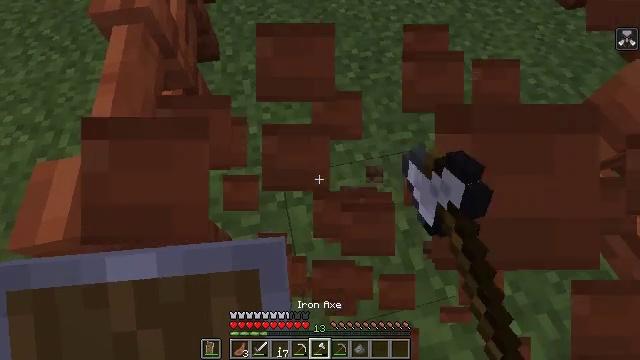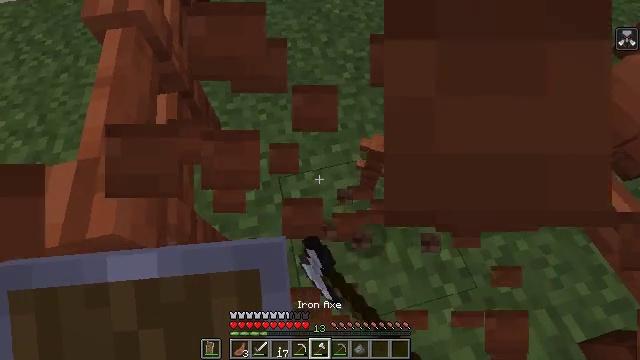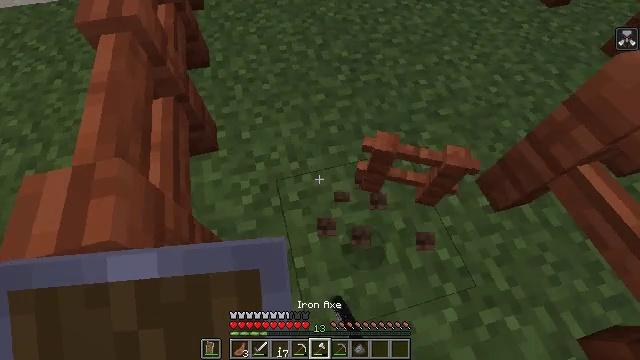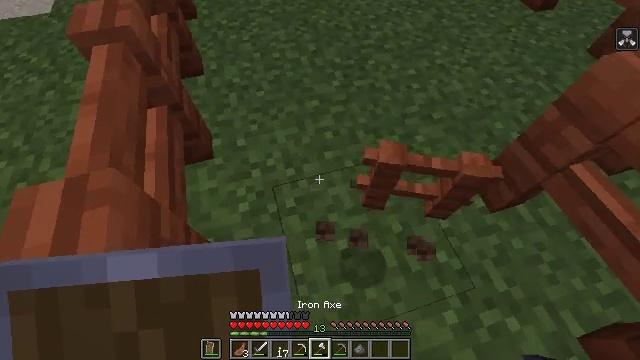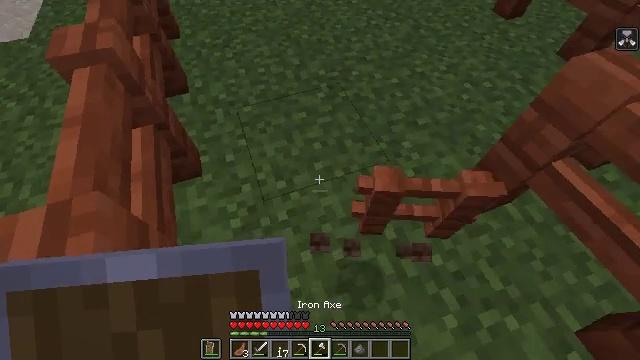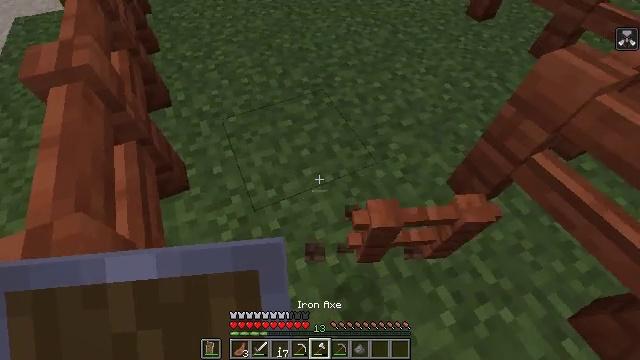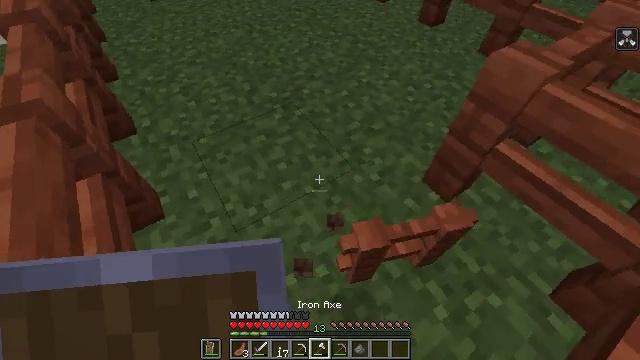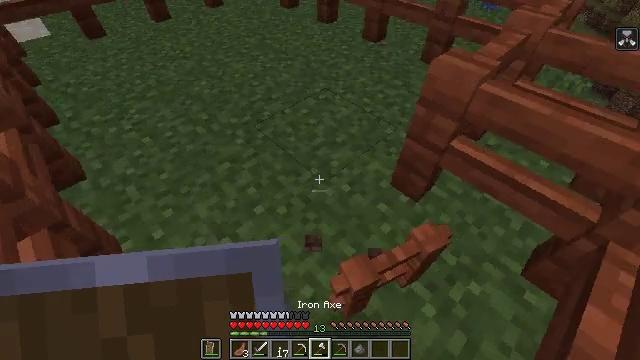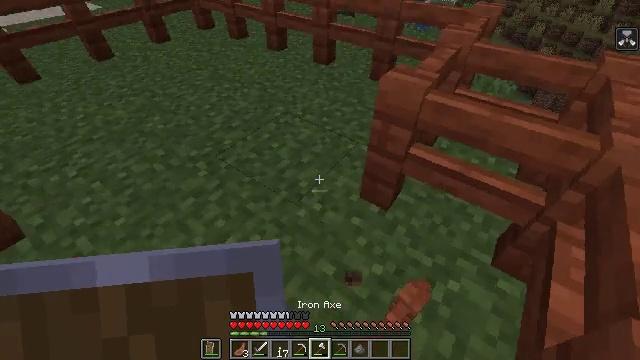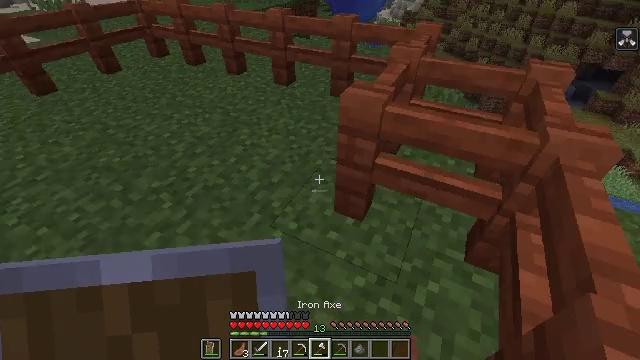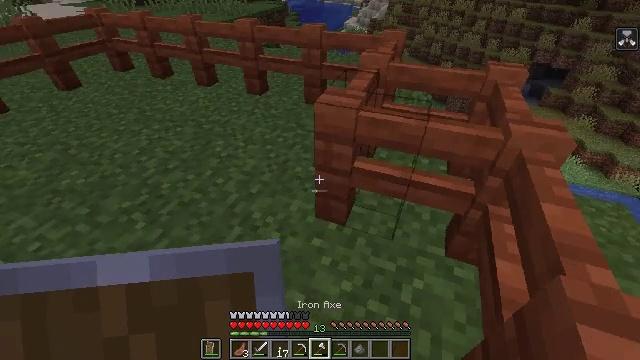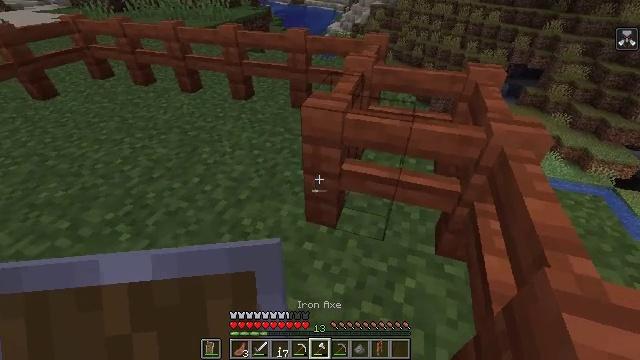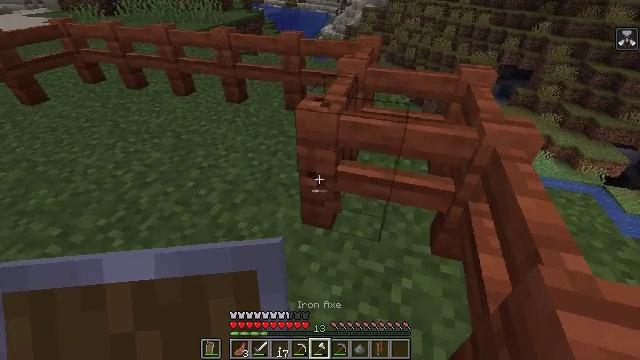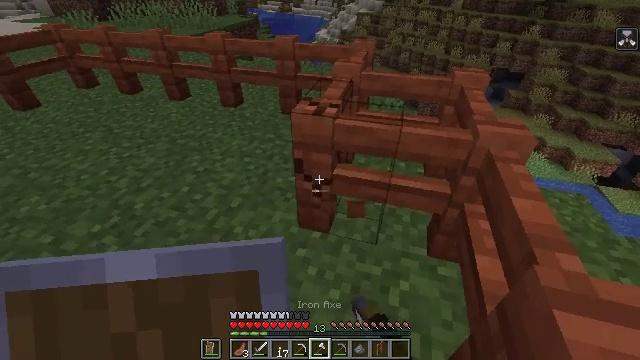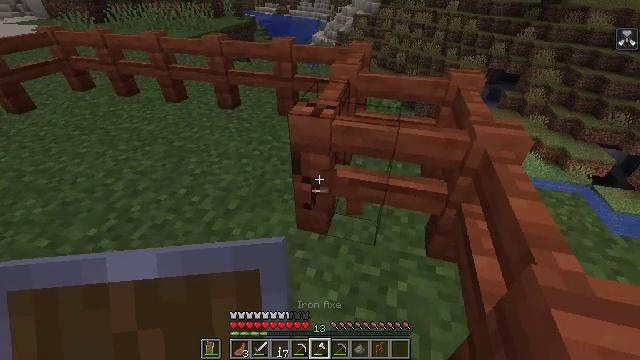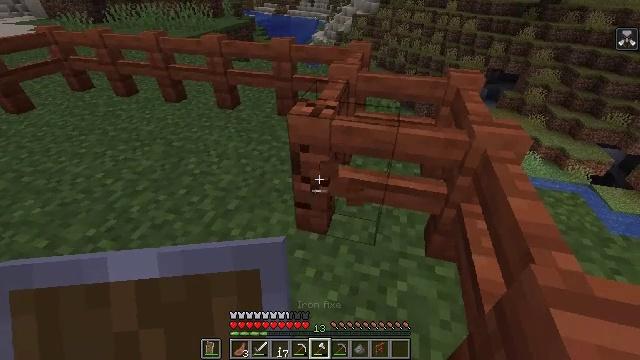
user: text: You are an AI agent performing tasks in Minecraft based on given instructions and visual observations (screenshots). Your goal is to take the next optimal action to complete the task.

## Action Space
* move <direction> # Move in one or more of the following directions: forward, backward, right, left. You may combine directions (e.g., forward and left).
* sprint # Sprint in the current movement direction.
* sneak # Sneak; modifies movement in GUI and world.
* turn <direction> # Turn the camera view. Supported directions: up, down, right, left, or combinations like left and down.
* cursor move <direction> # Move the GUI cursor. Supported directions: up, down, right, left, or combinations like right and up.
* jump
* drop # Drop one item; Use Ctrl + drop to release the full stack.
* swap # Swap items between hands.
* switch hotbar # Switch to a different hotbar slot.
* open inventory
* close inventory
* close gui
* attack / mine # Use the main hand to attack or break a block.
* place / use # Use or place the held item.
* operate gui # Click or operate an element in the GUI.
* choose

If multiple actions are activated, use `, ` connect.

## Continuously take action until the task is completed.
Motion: motion action
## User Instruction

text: Reclaim the acacia fence from a structure.
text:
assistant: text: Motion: turn right, attack / mine
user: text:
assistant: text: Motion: turn right, attack / mine
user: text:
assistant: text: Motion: turn right and up, attack / mine
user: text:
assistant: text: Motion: turn right and up
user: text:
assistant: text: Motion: turn right and up
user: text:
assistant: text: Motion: turn right and up
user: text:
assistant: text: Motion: turn right and up
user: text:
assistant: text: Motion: turn right and up
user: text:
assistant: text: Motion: turn right and up
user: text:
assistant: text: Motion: turn right and up
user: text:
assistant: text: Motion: turn right
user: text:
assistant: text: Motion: turn right, attack / mine
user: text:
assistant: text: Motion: turn right, attack / mine
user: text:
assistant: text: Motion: attack / mine
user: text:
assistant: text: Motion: attack / mine
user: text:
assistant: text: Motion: attack / mine
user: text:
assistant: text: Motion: attack / mine
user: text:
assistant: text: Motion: attack / mine
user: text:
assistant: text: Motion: attack / mine
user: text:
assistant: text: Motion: attack / mine
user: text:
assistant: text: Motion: attack / mine
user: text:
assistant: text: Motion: attack / mine
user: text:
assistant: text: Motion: attack / mine
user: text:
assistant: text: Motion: move forward, attack / mine
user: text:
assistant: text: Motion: move forward, attack / mine
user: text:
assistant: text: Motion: move forward, attack / mine
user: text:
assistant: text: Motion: move forward, attack / mine
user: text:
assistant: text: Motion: move forward
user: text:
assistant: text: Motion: move forward, turn right
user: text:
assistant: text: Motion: turn right and down